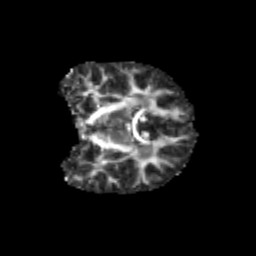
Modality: FA
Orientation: coronal
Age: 10
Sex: male
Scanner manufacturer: siemens
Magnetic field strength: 3 T
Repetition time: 3.8 s
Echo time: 0.07 s